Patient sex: M
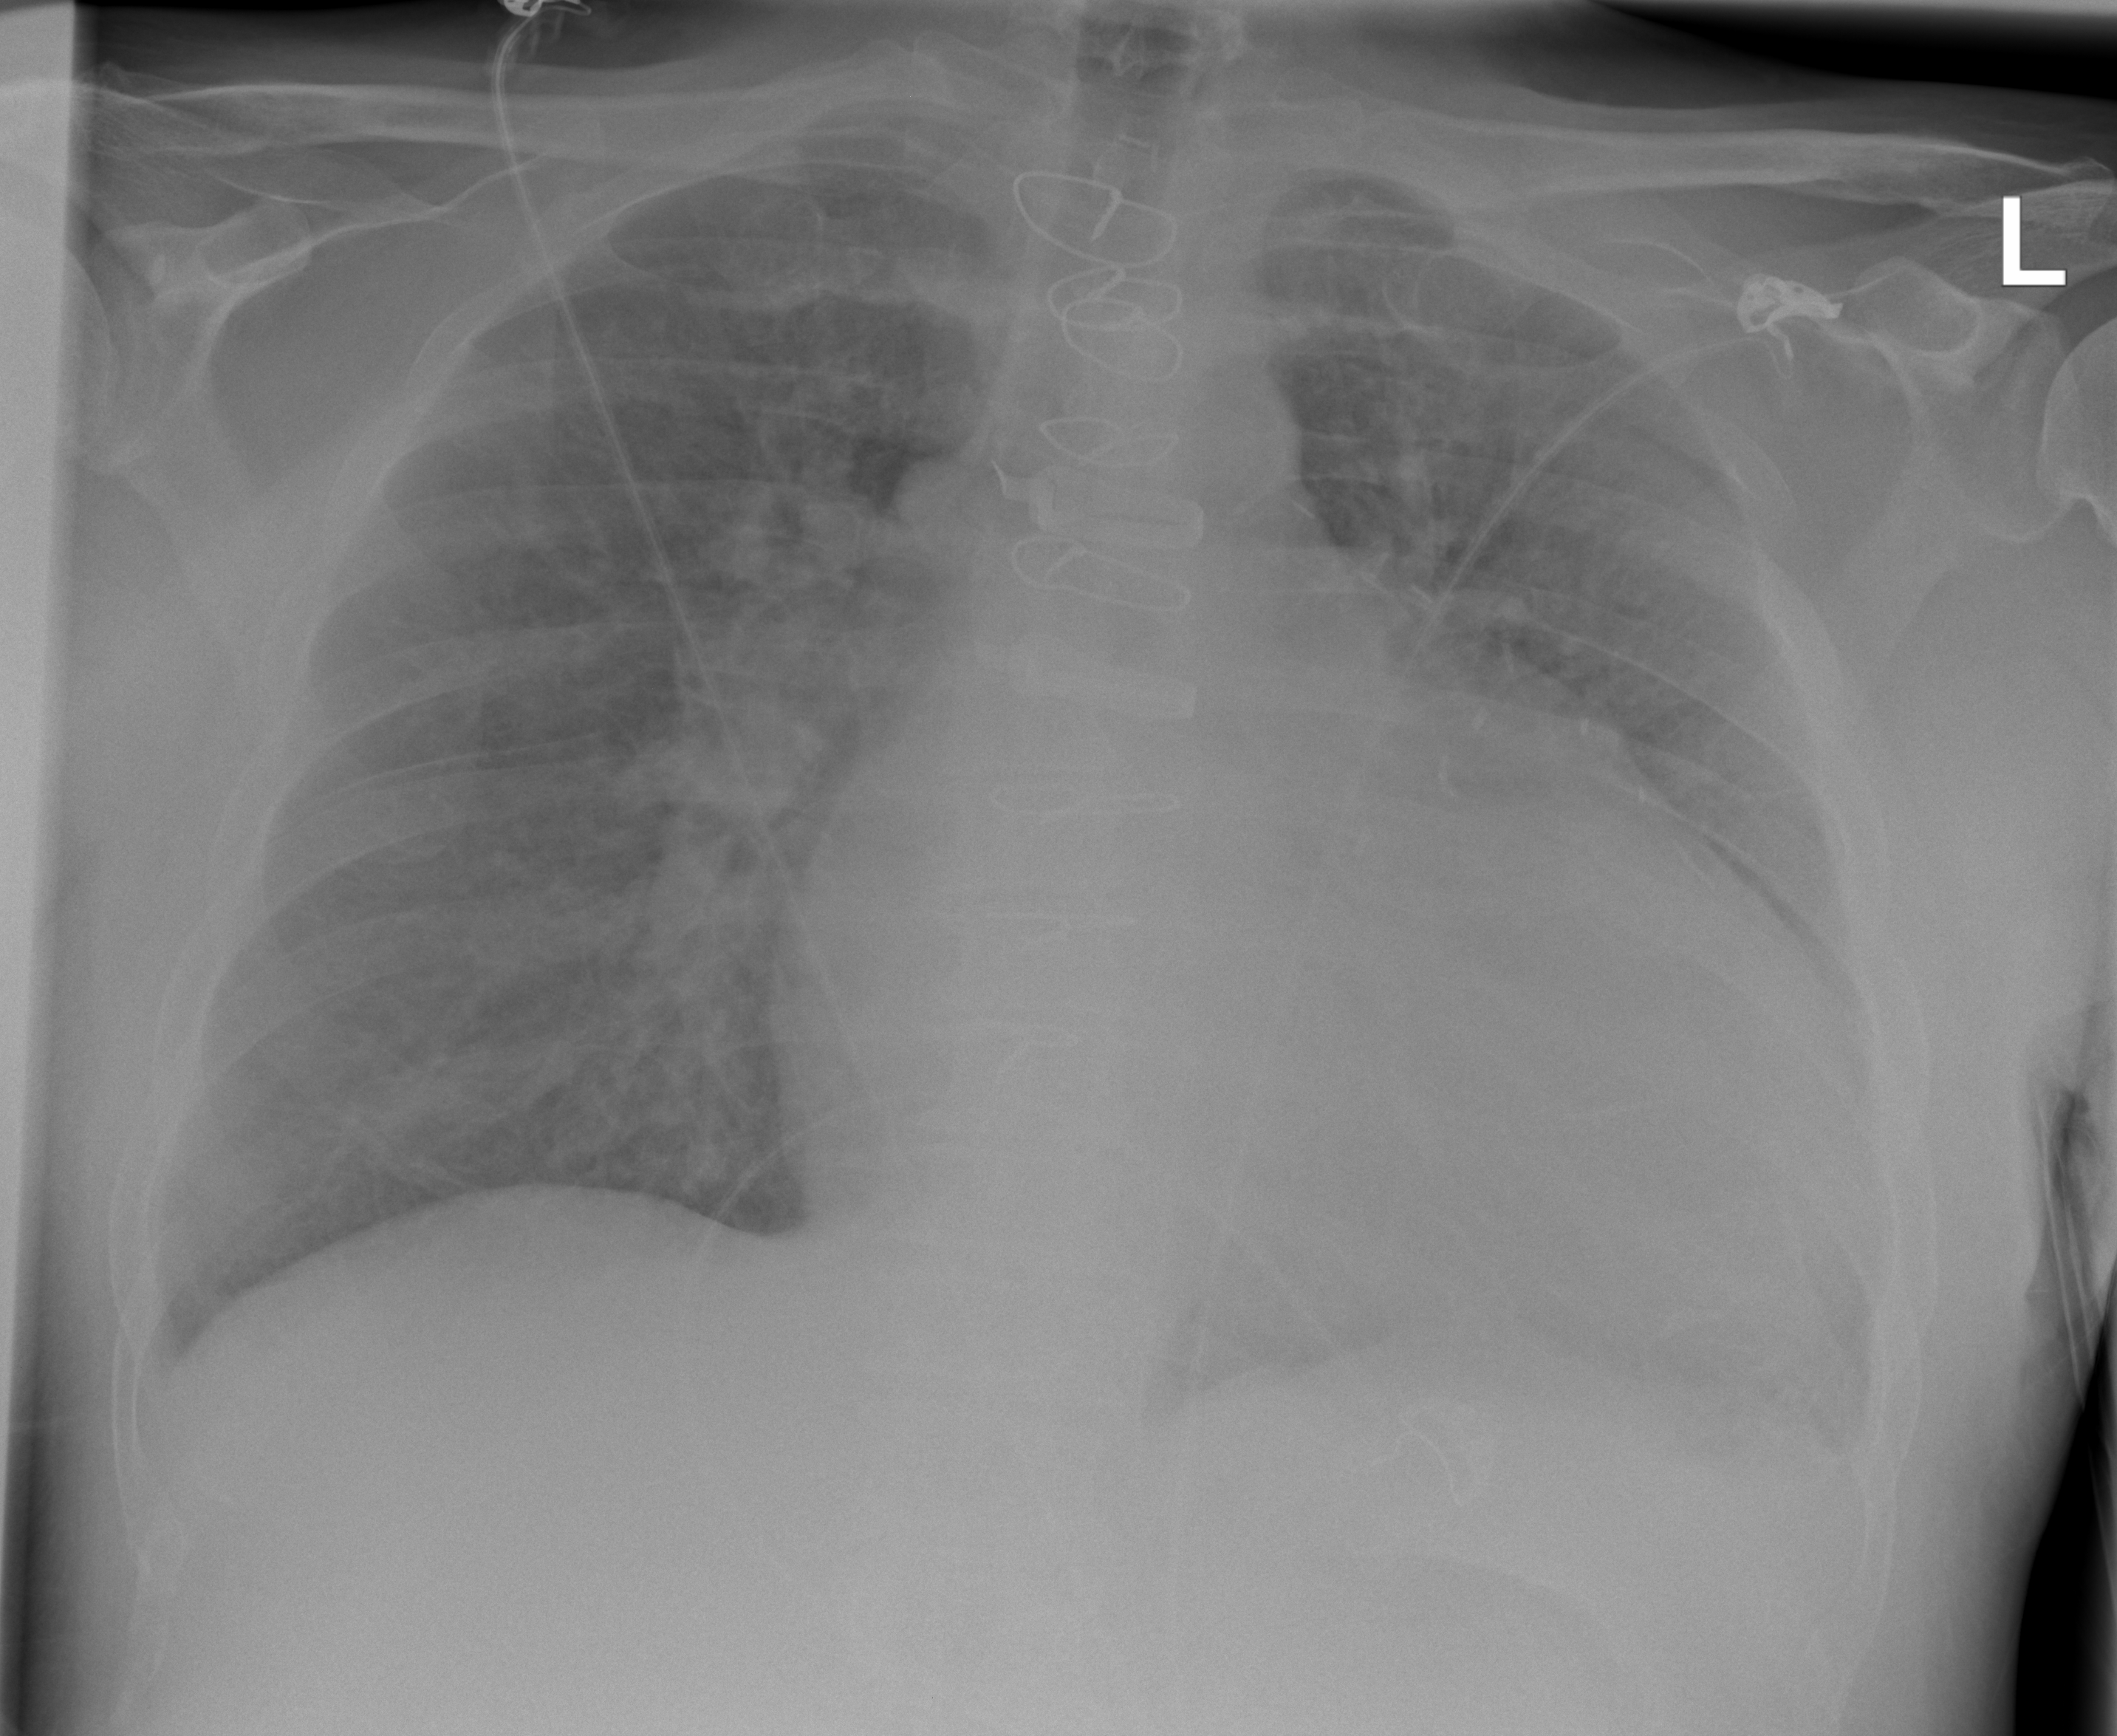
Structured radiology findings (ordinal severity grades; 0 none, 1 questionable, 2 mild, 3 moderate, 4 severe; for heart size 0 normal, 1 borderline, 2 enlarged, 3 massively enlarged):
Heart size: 2
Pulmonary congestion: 2
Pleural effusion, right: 1
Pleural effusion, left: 2
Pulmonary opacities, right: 2
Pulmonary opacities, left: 2
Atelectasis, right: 2
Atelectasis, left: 2